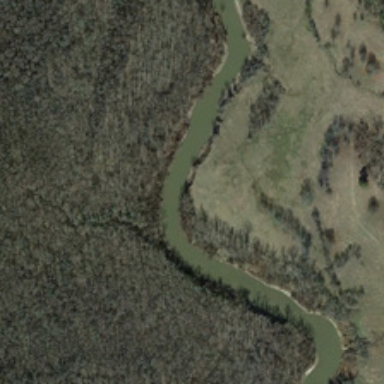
Many green trees and meadows are in two sides of a curved river .